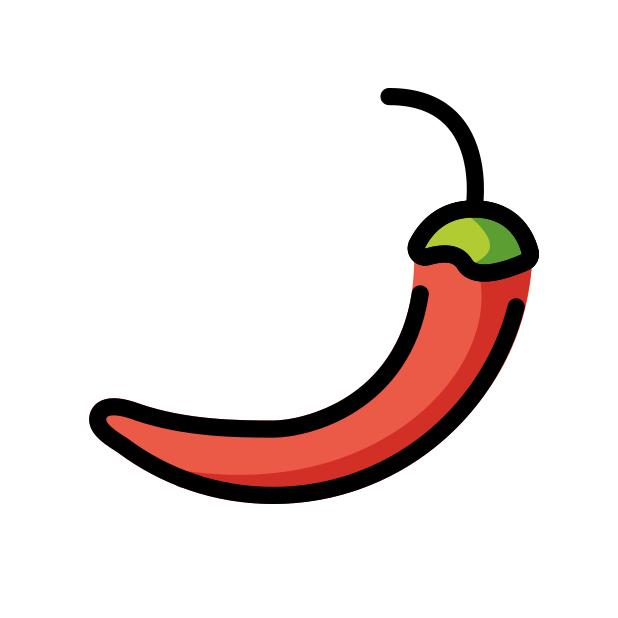
hot pepper